Field crop: tomato
Growth stage: 2
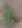
Species: solanum